Question: on <URL> page there is section for logos.
If we see the html source of this section
'''
<div class= "logos">
<section class="logos-section">
<span class="logo">...</span> ---- Ref1
...
</section>
<section class="logos-section">
<span class="logo">...</span> ---- Ref2
...
</section>
<div>
'''
Then why Ref2 image is not just below the Ref1 ?
why it is shifted by "s1" amount ?

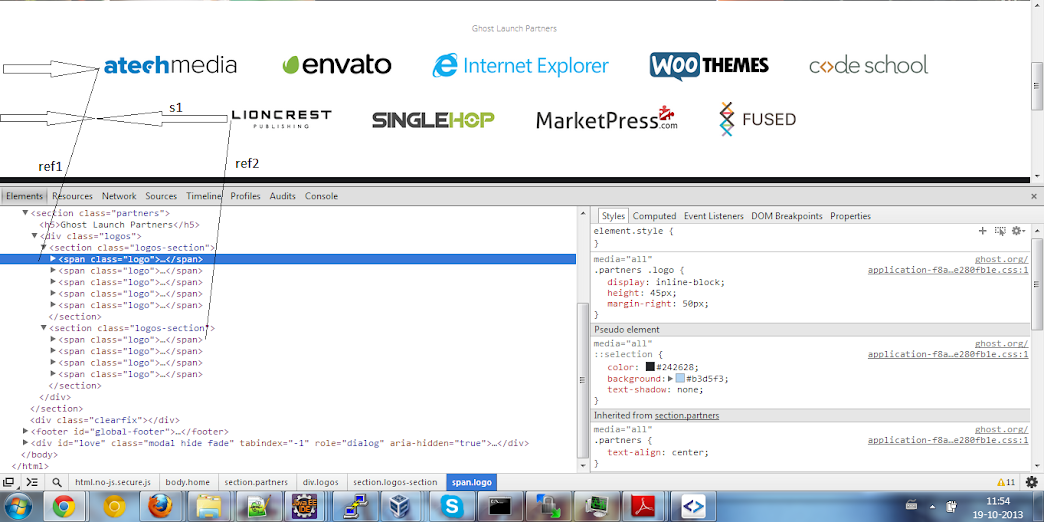
Answer: It's in your screenshot at the very bottom right.
'''
text-align:center;
'''
And since '.logo' has 'display:inline-block;' it's affected by 'text-align'